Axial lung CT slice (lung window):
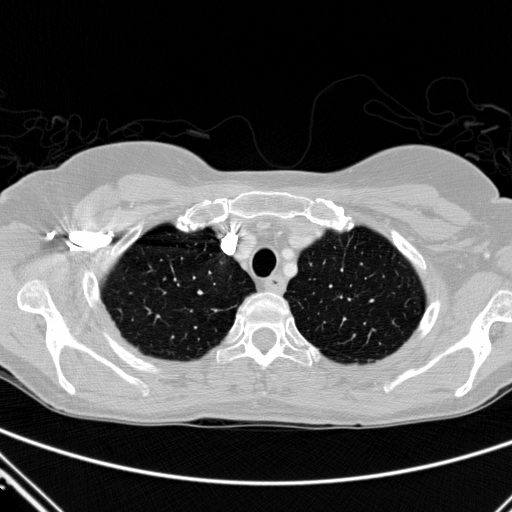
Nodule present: no